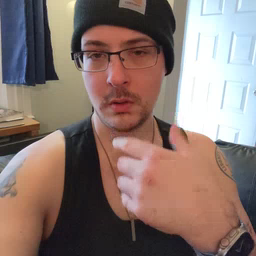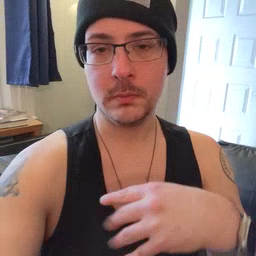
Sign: frenchfries